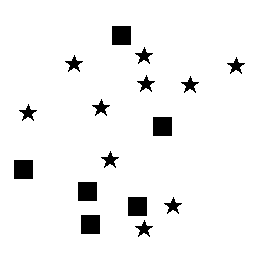
Squares: 6
Triangles: 0
Stars: 10
Total shapes: 16